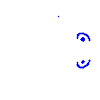
Particle: pion